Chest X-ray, AP view. Patient: 55 years old, sex F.
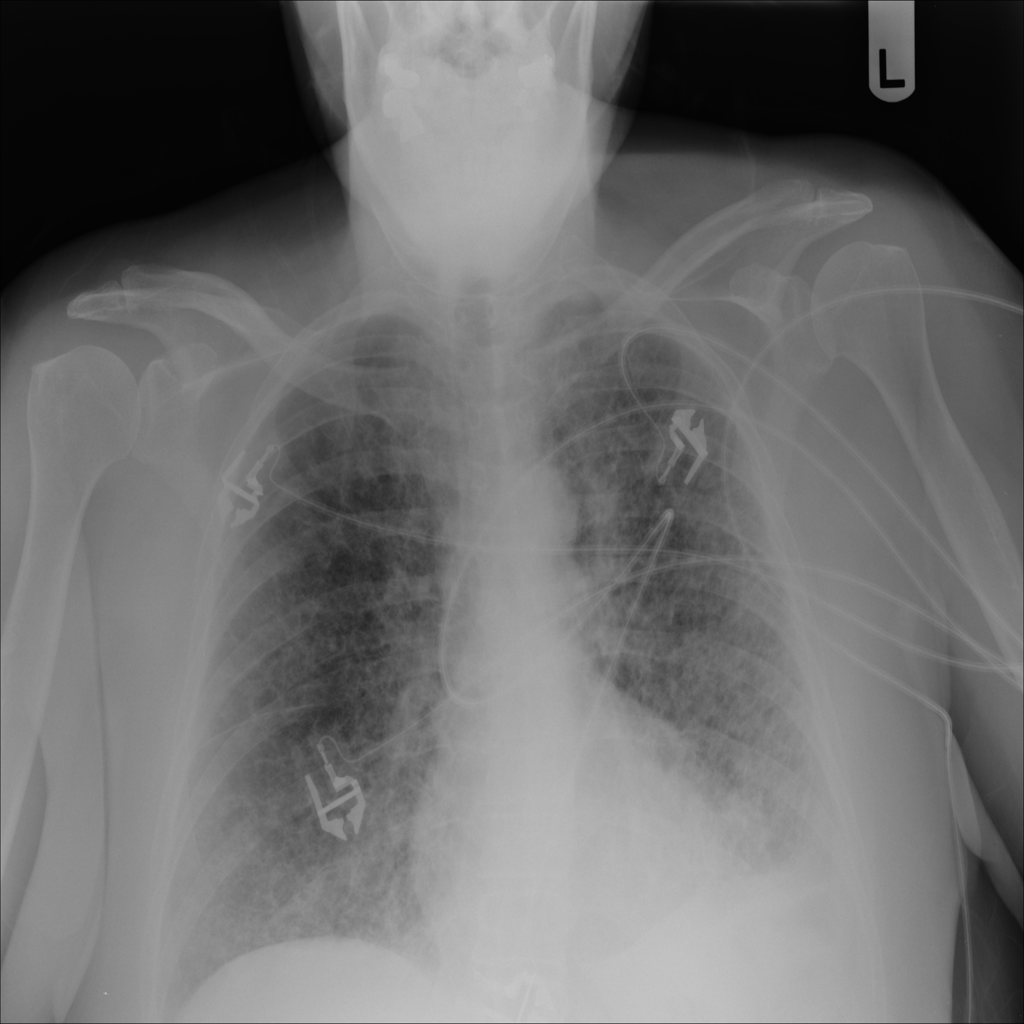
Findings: Edema, Effusion, Infiltration, Pleural_Thickening